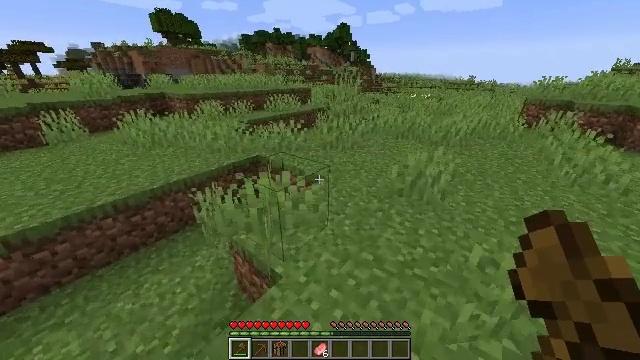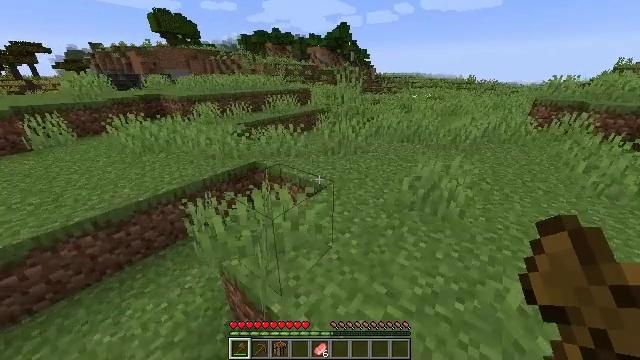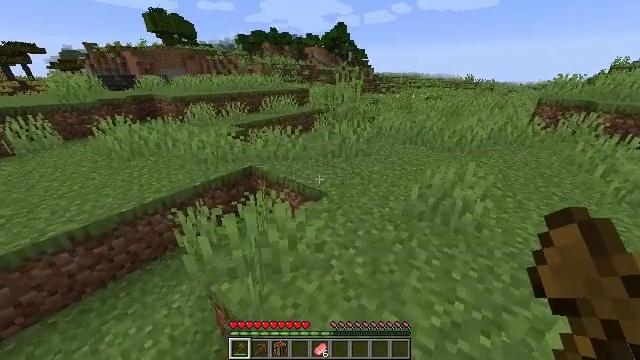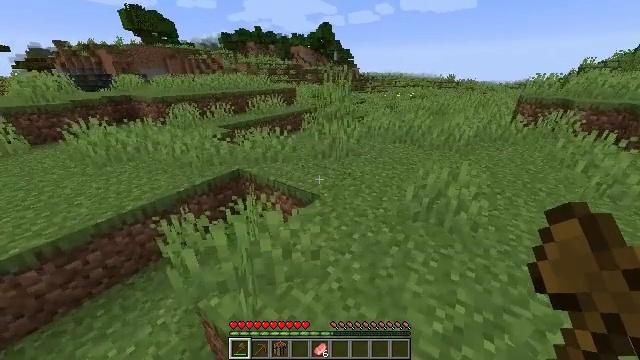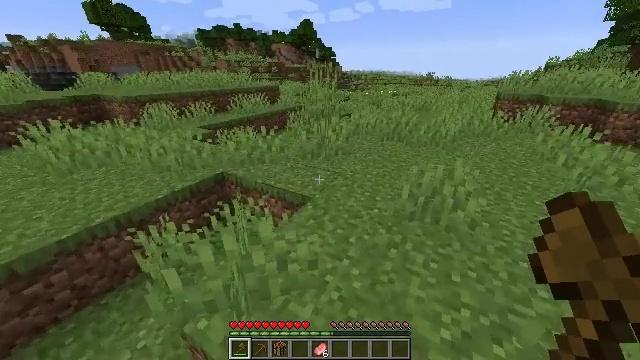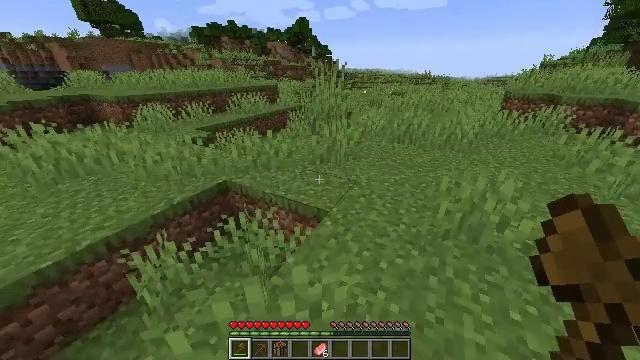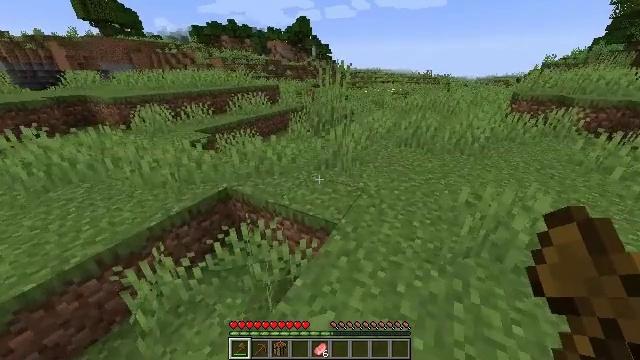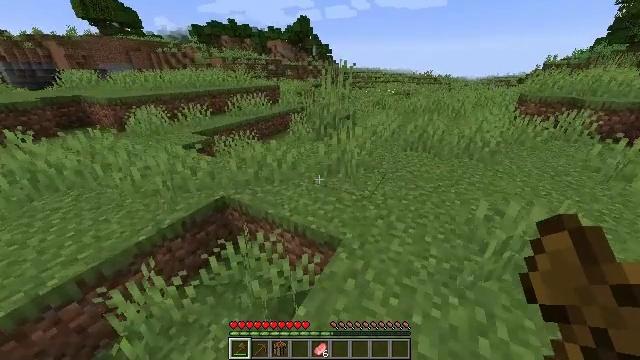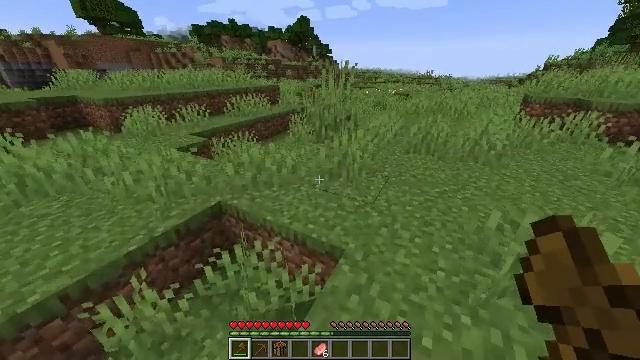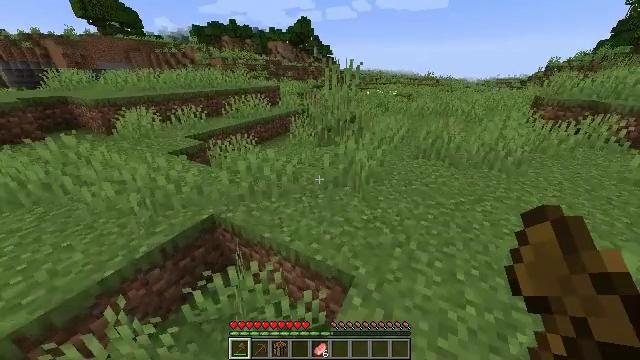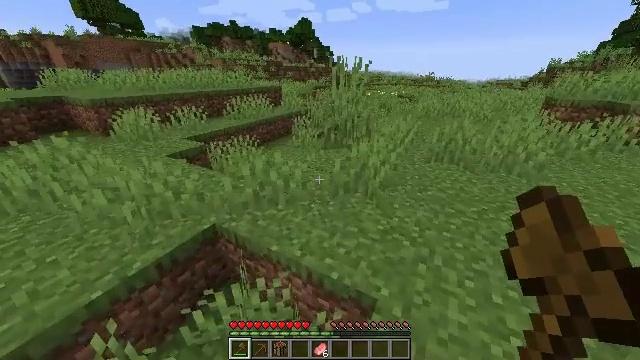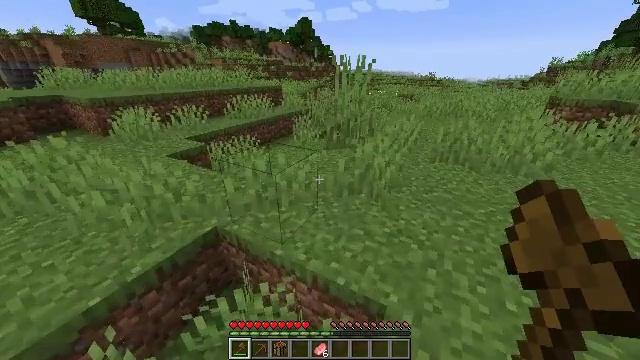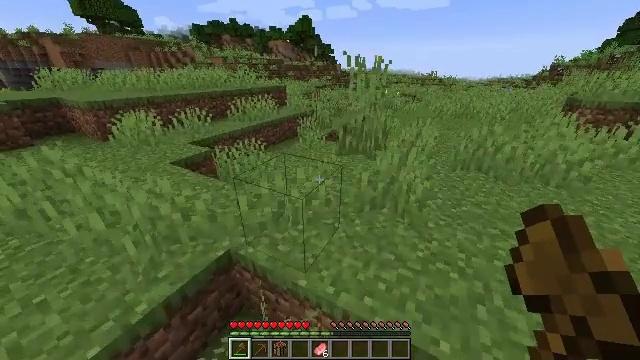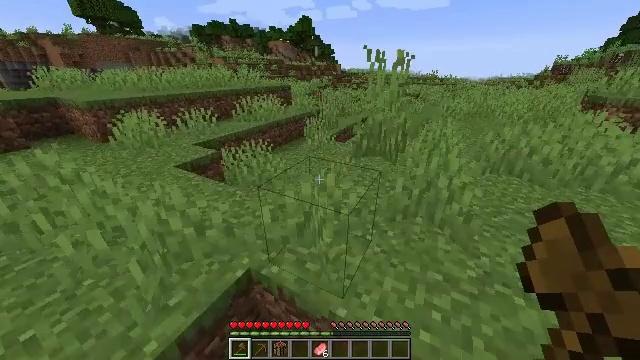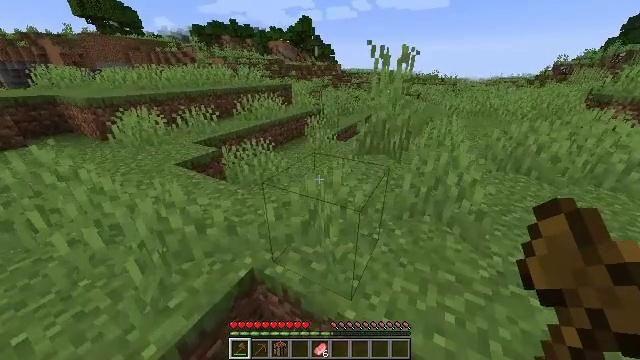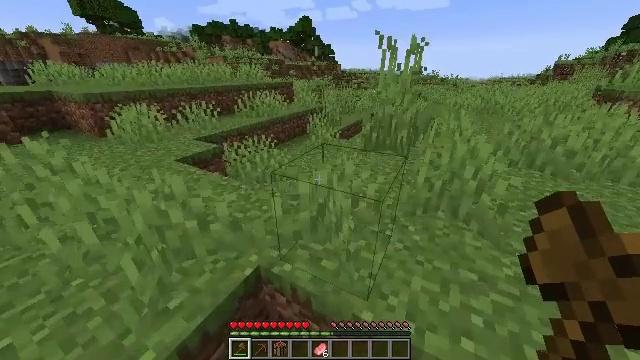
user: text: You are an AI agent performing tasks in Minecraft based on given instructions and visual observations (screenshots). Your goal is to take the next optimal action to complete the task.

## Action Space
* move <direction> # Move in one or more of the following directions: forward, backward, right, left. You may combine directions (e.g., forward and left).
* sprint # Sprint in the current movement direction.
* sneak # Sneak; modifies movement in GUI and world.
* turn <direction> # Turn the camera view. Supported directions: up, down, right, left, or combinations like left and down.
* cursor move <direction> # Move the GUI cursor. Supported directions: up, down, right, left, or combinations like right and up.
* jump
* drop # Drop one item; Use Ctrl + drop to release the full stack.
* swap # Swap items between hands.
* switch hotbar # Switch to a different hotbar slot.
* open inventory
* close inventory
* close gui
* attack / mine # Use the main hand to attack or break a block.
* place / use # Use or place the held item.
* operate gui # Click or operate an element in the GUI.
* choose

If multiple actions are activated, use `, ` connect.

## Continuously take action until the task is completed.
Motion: motion action
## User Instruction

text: Clear away tall grass.
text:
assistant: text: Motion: move forward
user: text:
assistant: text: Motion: move forward
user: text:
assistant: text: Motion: move forward and move left, turn right
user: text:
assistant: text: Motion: move forward and move left, turn right
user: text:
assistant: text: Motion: move forward and move left, turn right
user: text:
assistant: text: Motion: move forward
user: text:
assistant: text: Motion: move forward
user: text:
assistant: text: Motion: move forward
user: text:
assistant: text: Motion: move forward and move left
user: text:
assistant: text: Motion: move forward and move left
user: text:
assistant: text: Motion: move forward and move left
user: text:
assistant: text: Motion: move forward and move left
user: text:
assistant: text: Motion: move forward and move left
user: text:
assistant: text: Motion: move forward and move left, jump
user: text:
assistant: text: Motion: move forward and move left, jump
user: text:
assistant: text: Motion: move forward and move left, jump
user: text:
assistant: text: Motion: move forward and move left
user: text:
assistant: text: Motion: move forward and move left
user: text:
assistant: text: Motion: move forward and move left
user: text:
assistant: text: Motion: move forward and move left
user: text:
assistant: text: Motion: move forward and move left
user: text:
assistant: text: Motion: move forward and move left, jump
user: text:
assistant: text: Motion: move forward and move left, jump
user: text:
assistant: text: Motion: move forward, turn left and up, jump
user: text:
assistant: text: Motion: move forward, jump
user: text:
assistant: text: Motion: move forward
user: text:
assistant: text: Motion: move forward
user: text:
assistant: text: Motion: move forward
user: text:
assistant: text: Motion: move forward
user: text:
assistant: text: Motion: move forward